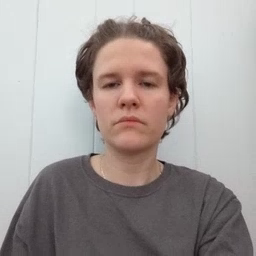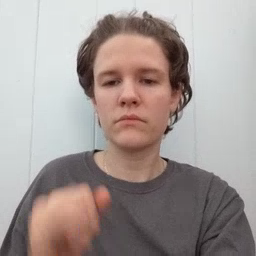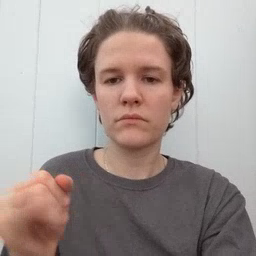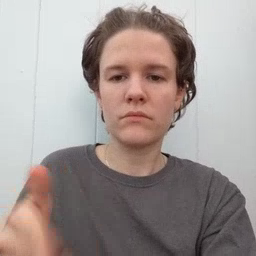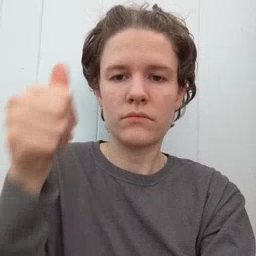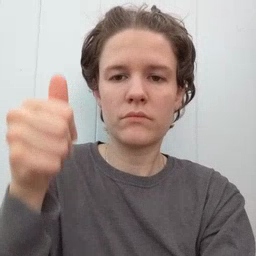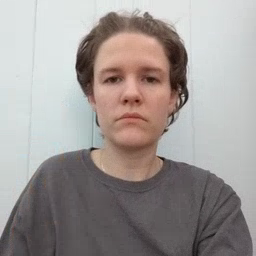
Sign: jeans